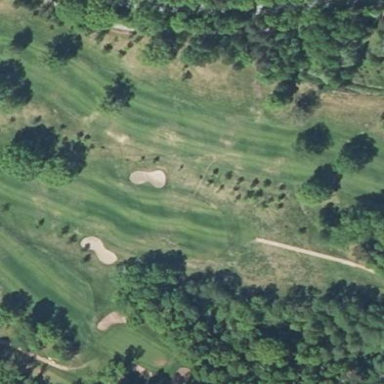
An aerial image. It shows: Grassy area designated as golf fairway.